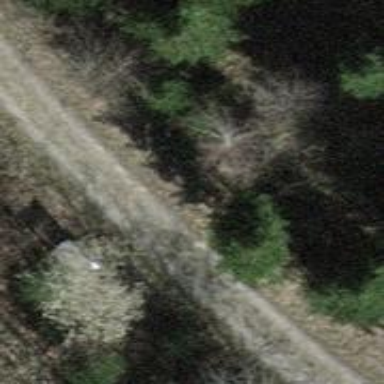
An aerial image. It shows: Track road with grade3 tracktype.